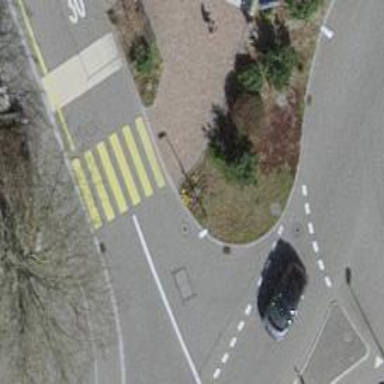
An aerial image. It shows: Uncontrolled zebra crossing on the road.